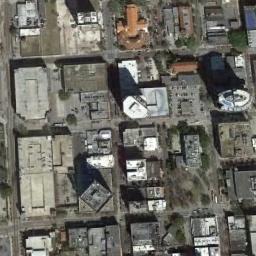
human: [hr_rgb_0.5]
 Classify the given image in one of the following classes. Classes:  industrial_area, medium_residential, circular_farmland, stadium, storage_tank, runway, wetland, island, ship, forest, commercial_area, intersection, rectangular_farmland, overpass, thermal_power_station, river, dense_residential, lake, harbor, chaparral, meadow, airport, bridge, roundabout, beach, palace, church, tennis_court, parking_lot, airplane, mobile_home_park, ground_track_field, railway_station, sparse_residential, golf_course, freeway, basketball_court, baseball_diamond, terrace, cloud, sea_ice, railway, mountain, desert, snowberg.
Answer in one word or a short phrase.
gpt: commercial_area